Question: I am trying to run my automation scripts on ie11 but i am getting permission denied error for ie 11 webdriver
'''
from selenium import webdriver
from webdriver_manager.microsoft import IEDriverManager
driver = webdriver.Ie(IEDriverManager().install())
'''
> IOError: [Errno 13] Permission denied: u'C:\Users\Dell\.wdm\IEDriverServer\3.141.59\x64\IEDriverServer.exe'

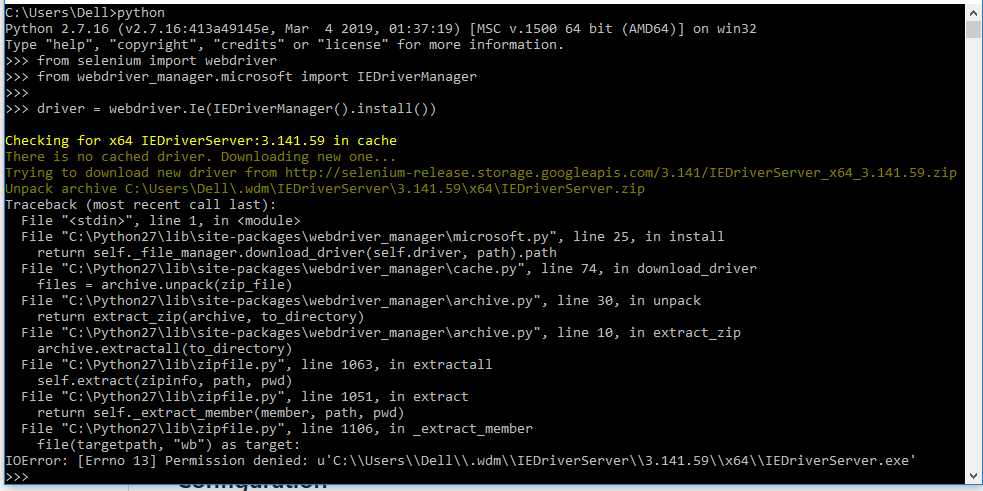
Answer: You could also download the IE Drivers based on your OS: <URL>, then extract the zip and copy IEDriverServer.exe file to some location where the user has right to access it. Then using the following code to open an IE browser:
'''
from selenium import webdriver
browser = webdriver.Ie("D:\Downloads\webdriver\IEDriverServer_x64_3.14.0\IEDriverServer.exe")
'''